Aerial crown-view tile of a tropical tree (Barro Colorado Island, Panama), acquired 20250414:
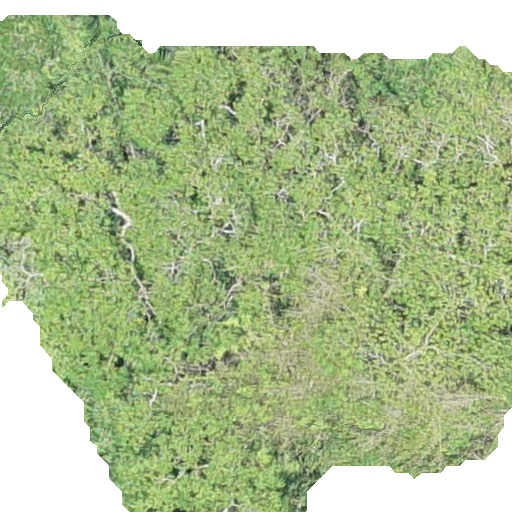
Species: Hura crepitans
GBIF accepted scientific name: Hura crepitans
Crown area: 375.69 m²